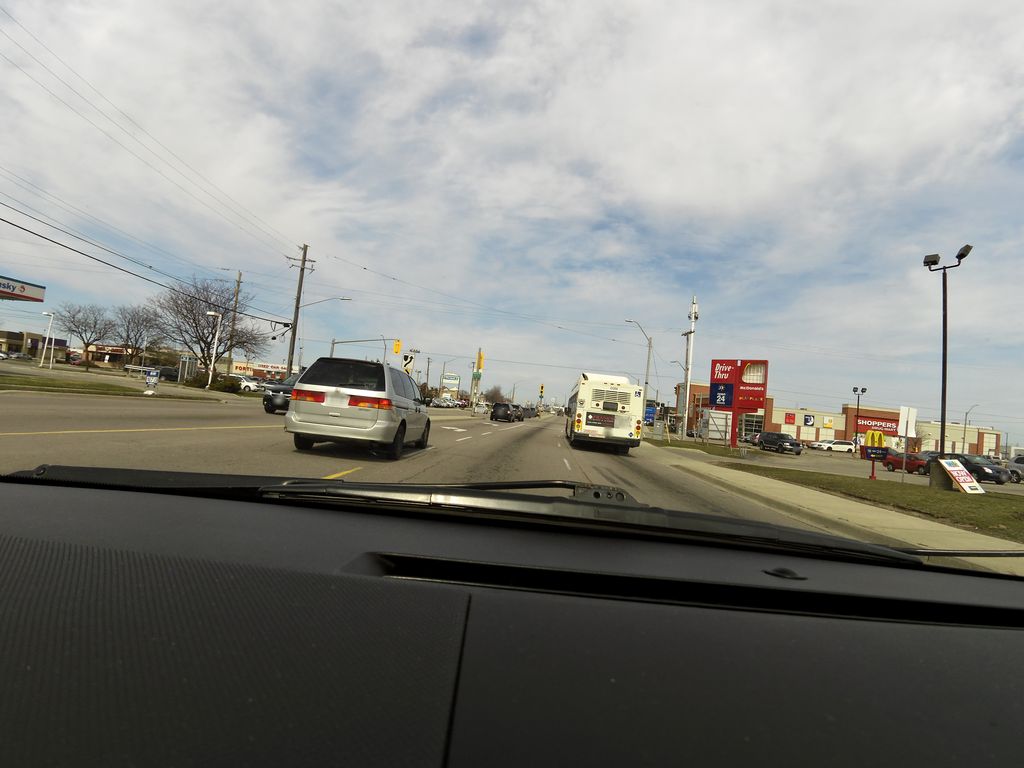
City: hamilton